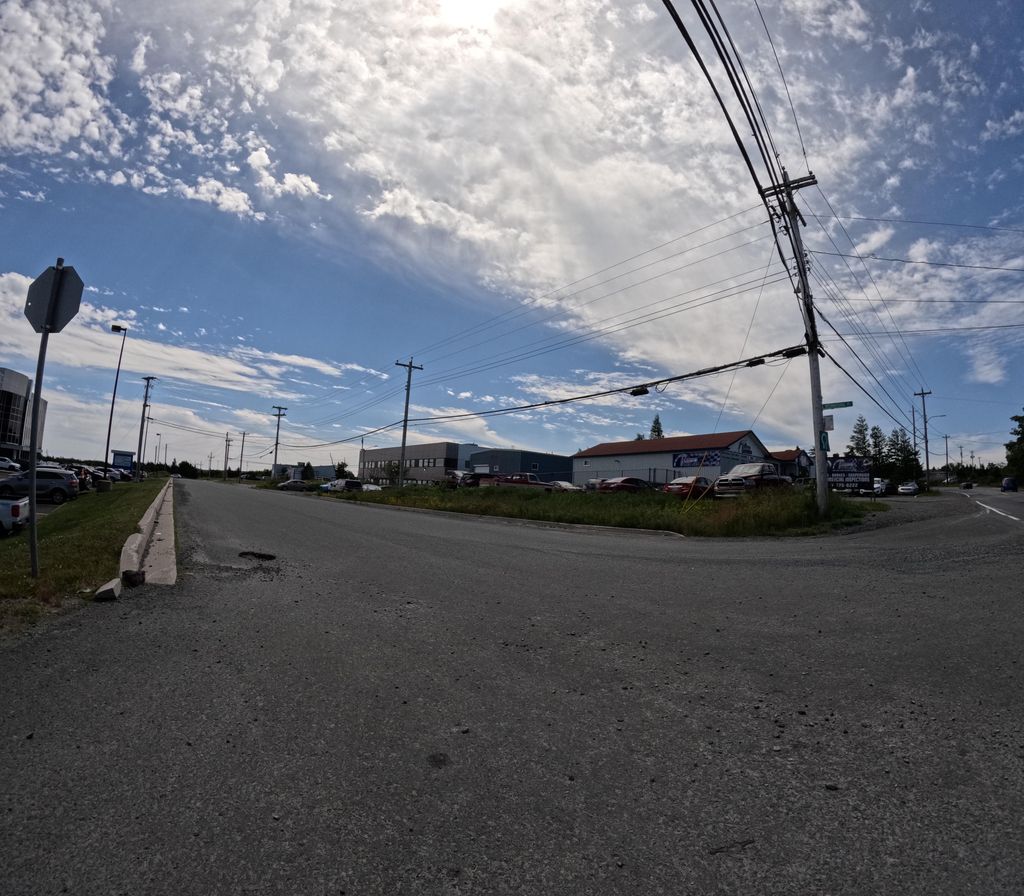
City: st_johns